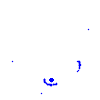
Particle: electron